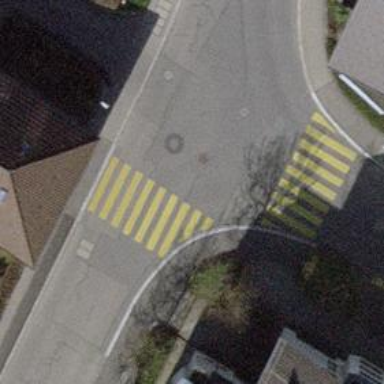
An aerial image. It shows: Marked road crossing.